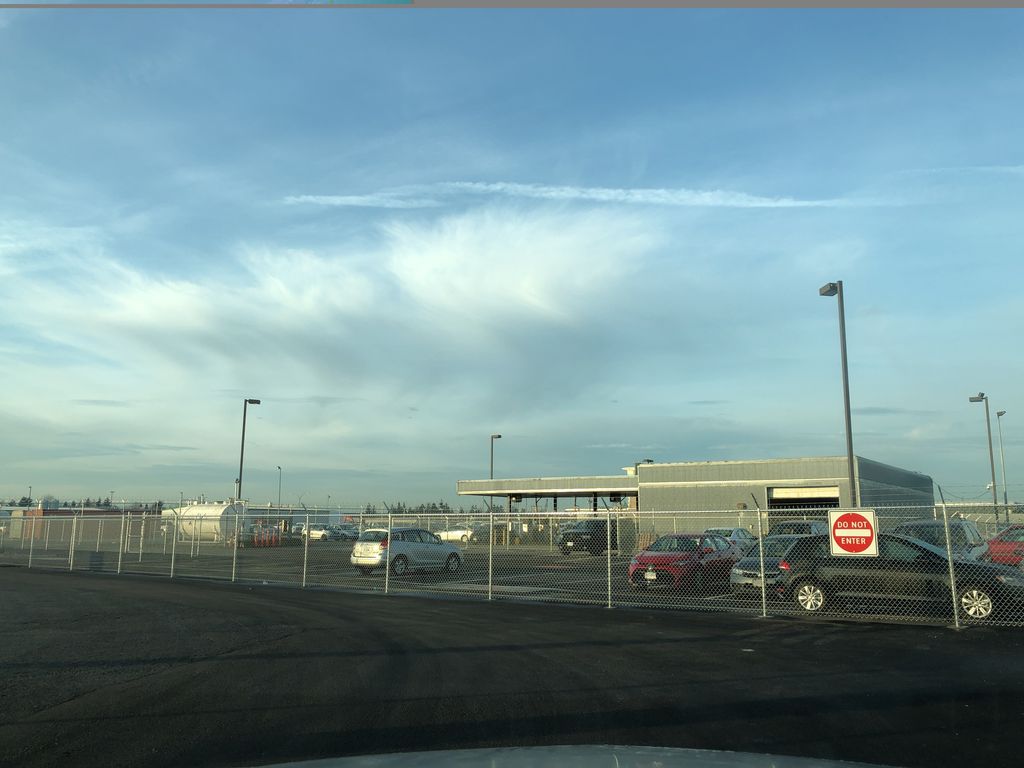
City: vancouver